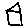
Label: house